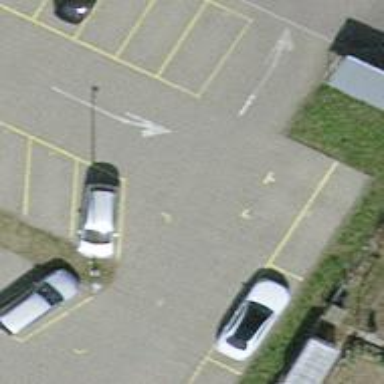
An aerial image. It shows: Parking aisle with paving stones.